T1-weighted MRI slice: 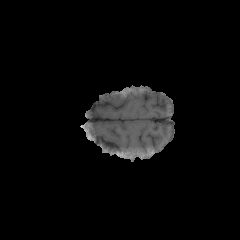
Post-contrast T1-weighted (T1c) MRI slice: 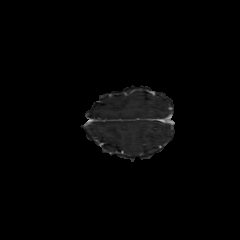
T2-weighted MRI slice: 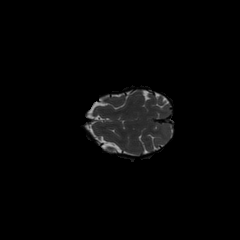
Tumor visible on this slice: no